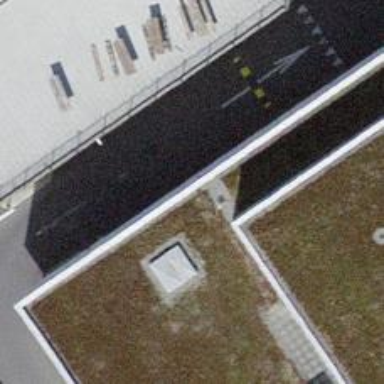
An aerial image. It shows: Parking entrance.